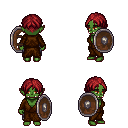
a pixel art fantasy rpg character, female body template, orc, green skin, brown robe, metal pants, brunette parted hairstyle, shield, four views (front, back, left, right), 2x2 character sprite sheet, small pixel art, hard edges, no anti-aliasing